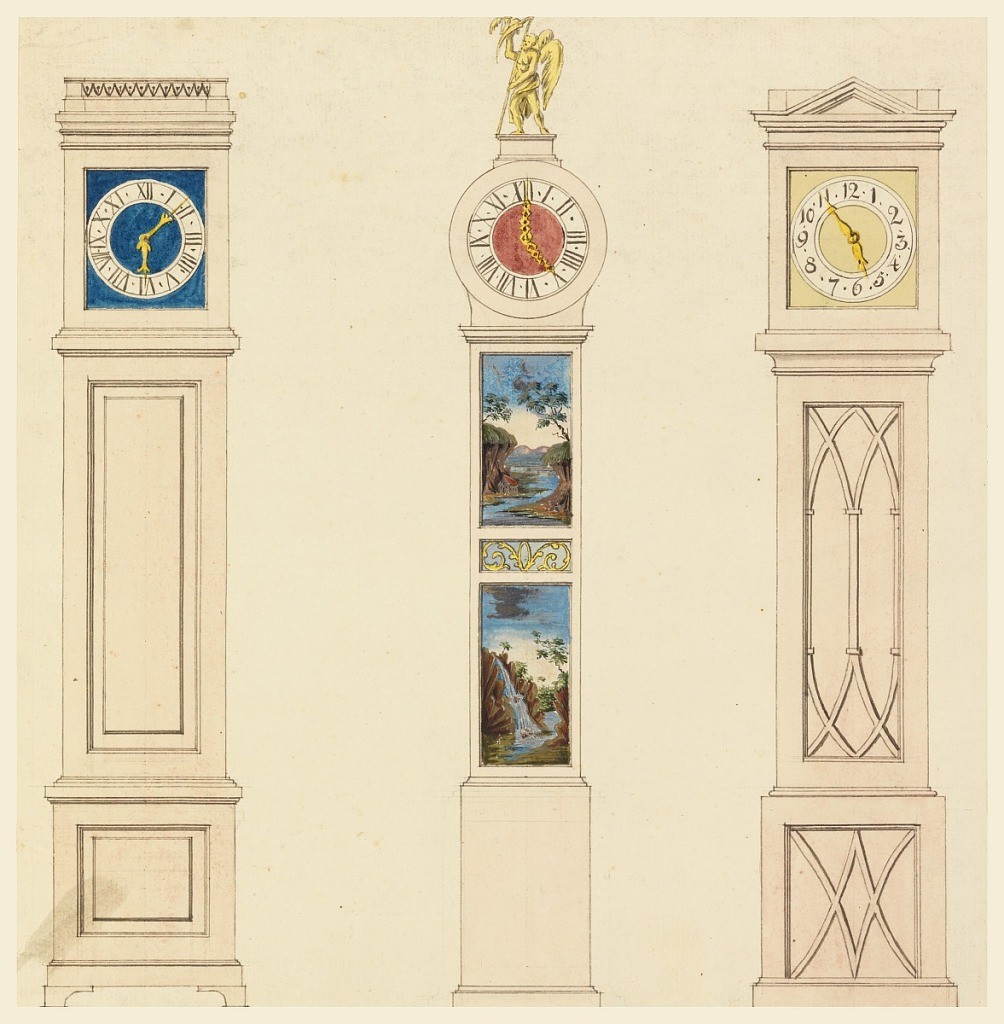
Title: Design for Case Clocks
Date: ca. 1805
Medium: Graphite, pen and ink, brush and watercolor on paper
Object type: Drawing
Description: Center design: case with painted panels of landscapes, the hood surmounted by the figure of Chronos. Clocks to left and right have simple wood cases, the design at right having a pedimented hood and panels with painted tracery.